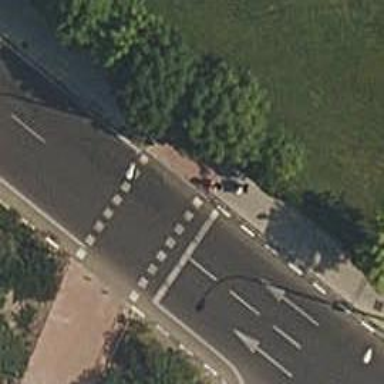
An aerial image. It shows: Crossing with traffic signals.